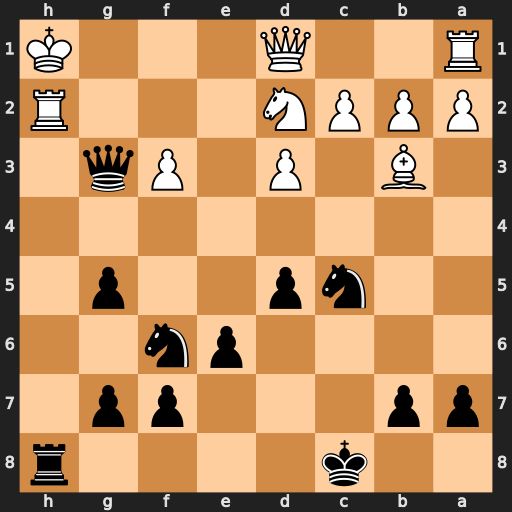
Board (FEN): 2k4r/pp3pp1/4pn2/2np2p1/8/1B1P1Pq1/PPPN3R/R2Q3K
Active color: b
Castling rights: -
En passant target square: -
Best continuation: Qxh2#